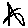
Label: star